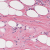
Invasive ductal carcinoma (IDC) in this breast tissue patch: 0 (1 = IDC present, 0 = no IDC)